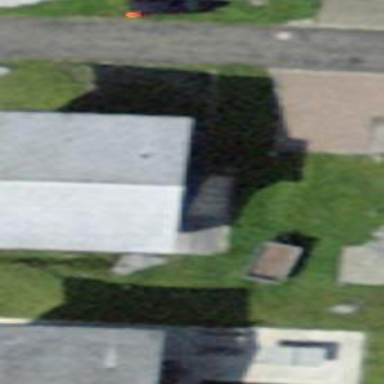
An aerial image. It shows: Detached building with gabled roof.